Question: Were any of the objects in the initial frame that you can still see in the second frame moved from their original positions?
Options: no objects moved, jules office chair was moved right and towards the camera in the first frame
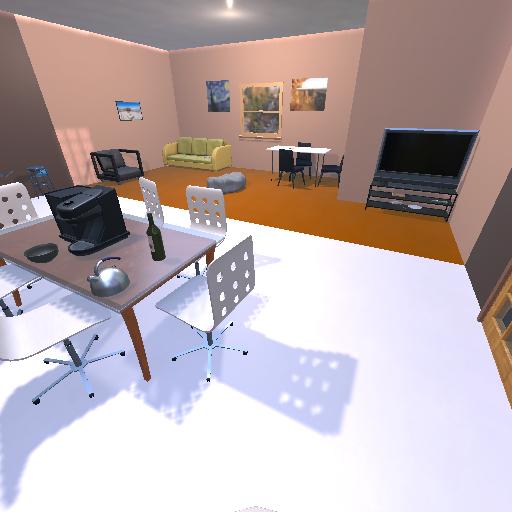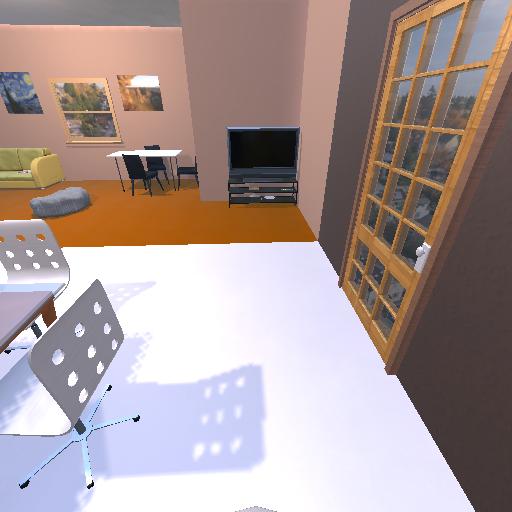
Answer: no objects moved